Field crop: maize
Growth stage: 2
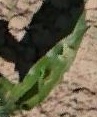
Species: maize